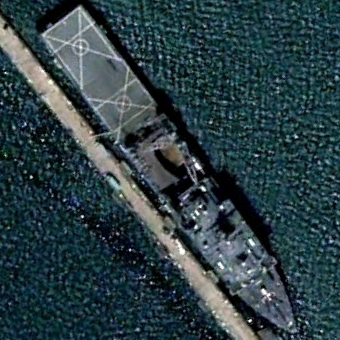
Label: combat